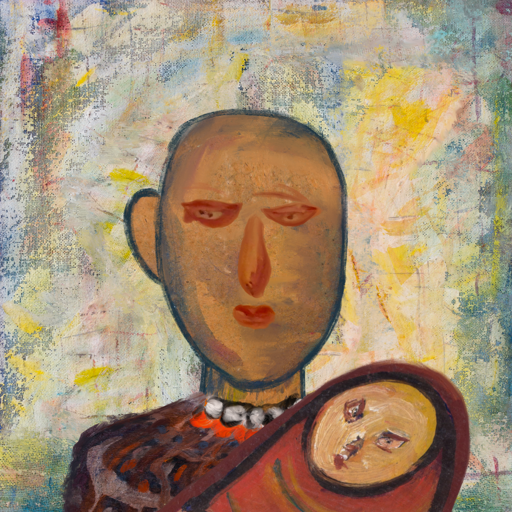
Background: Irani, Head And Neck Front: In_The_Sun, Face Front: Pious_Lady, Bust: Hypocrite, Hair Front: Blank, Head Accessory: Blank, Second Necklace: Blank, Necklace: An_Impression, Baby: After_Raid_Baby